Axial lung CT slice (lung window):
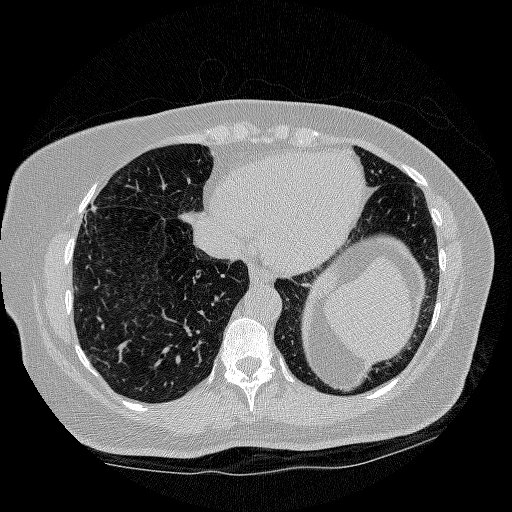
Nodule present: no